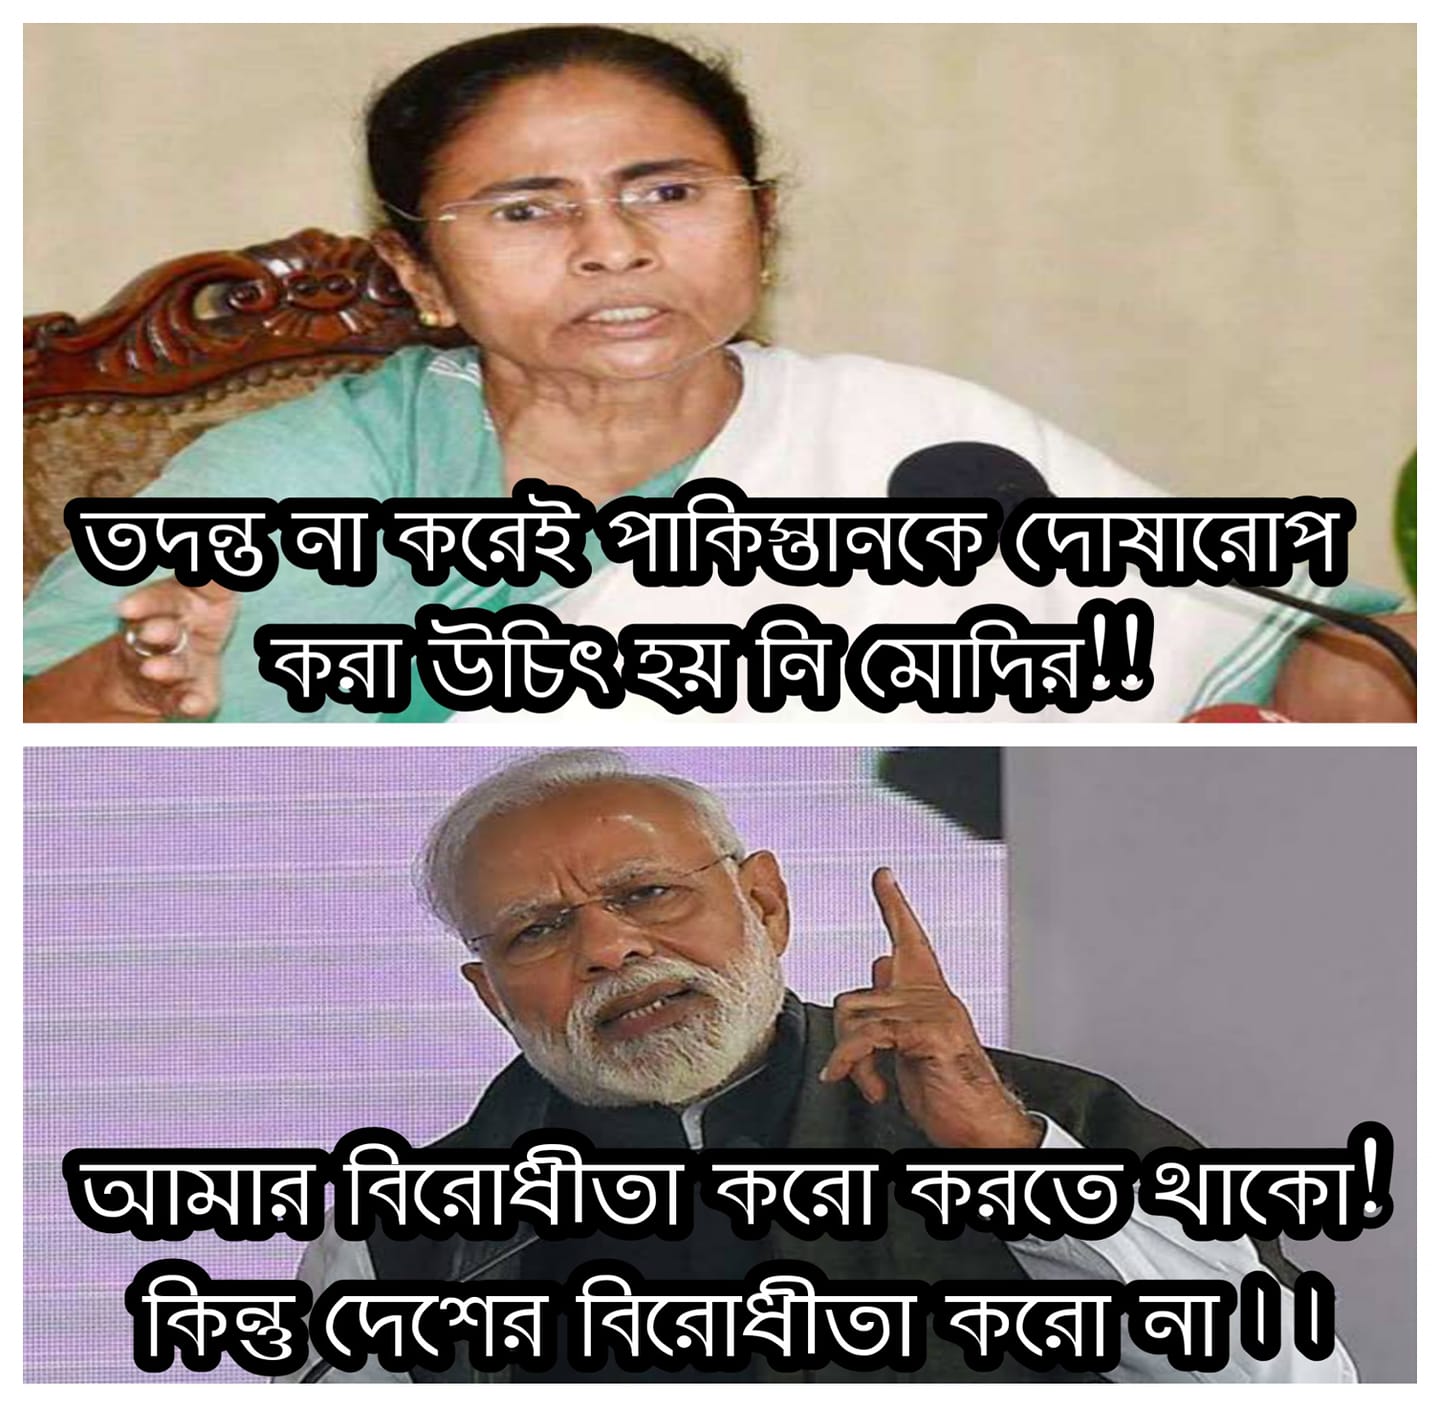
Caption: তদন্ত না করেই পাকিস্তানকে দোষারোপ করা উচিৎ হয়নি মোদির !!     আমার বিরোধীতা করো করতে থাকো ! কিন্তু দেশের বিরোধীতা করো না ।।
Label: hate